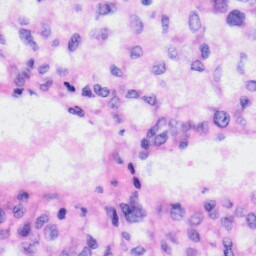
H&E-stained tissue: Liver